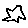
Label: star